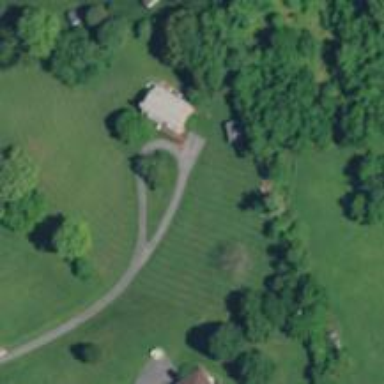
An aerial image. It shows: Driveway.